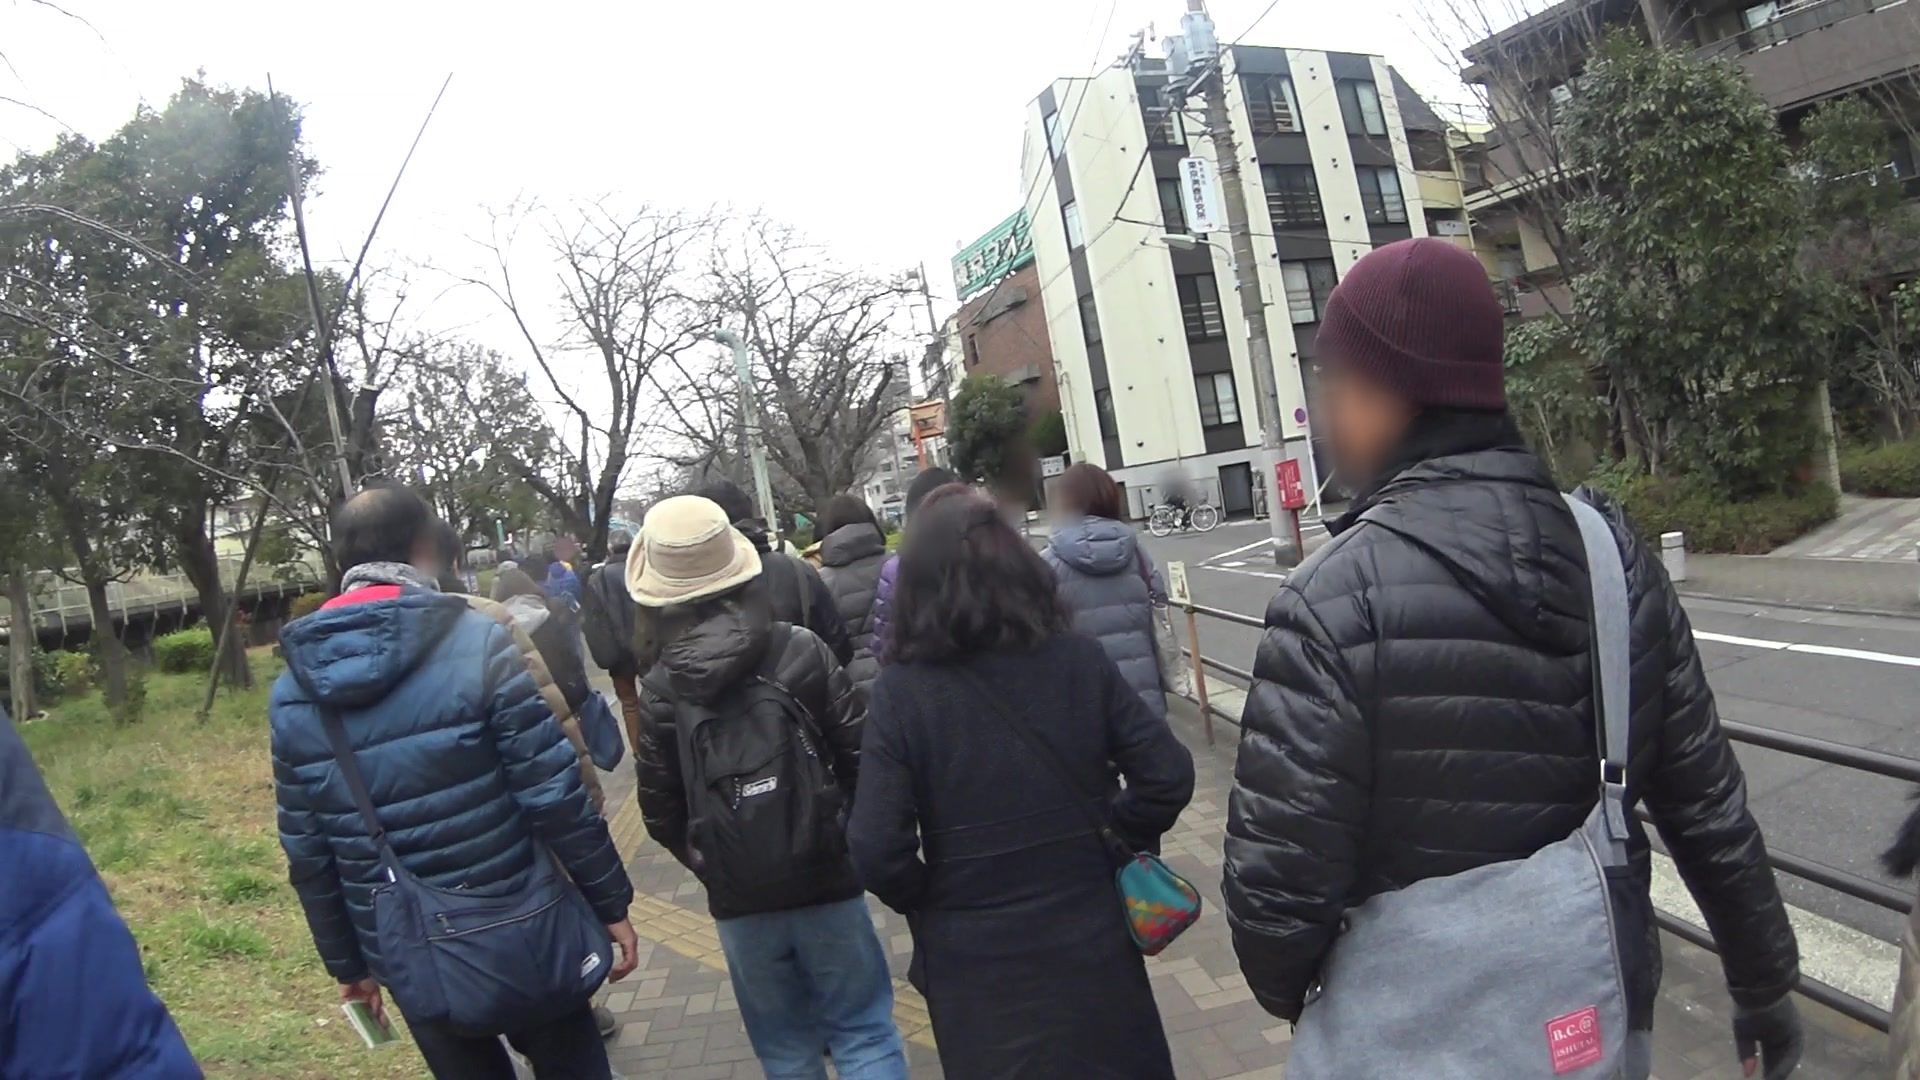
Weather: cloudy
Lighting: day
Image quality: good
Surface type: walking surface
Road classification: pedestrian, path
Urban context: urban centre
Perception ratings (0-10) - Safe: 2.58, Lively: 5.77, Beautiful: 3.51, Boring: 3.19, Depressing: 5.91, Wealthy: 3.8